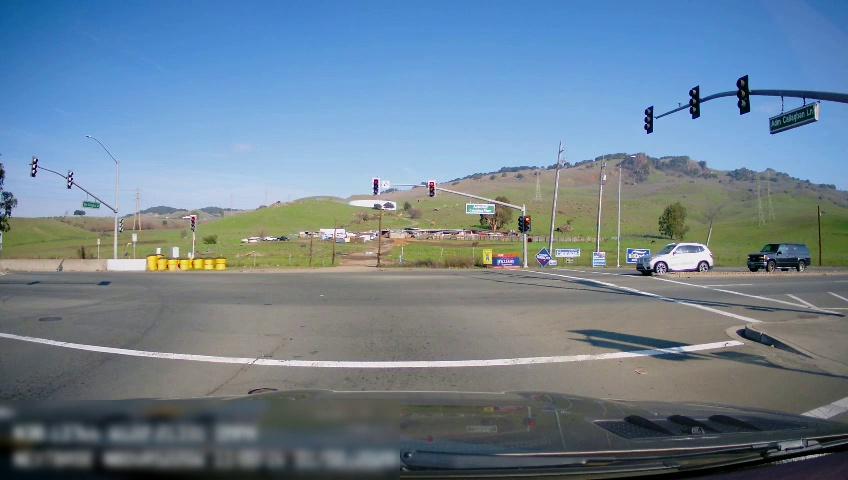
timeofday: Day
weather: Sunny
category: Drivable Space
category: Vehicles | SUV
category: Vehicles | SUV
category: Lanes | Opposite Lane
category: Traffic | Lights
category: Traffic | Lights
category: Traffic | Lights
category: Traffic | Lights
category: Traffic | Lights
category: Traffic | Lights
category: Traffic | Lights
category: Traffic | Signs
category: Traffic | Lights
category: Traffic | Lights
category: Traffic | Signs
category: Traffic | Lights
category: Traffic | Lights
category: Traffic | Signs